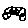
Label: car